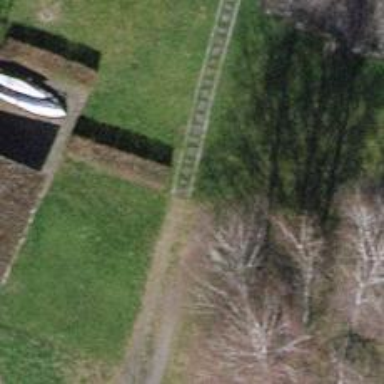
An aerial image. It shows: Gate.